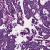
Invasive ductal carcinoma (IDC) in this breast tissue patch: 1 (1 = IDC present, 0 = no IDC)